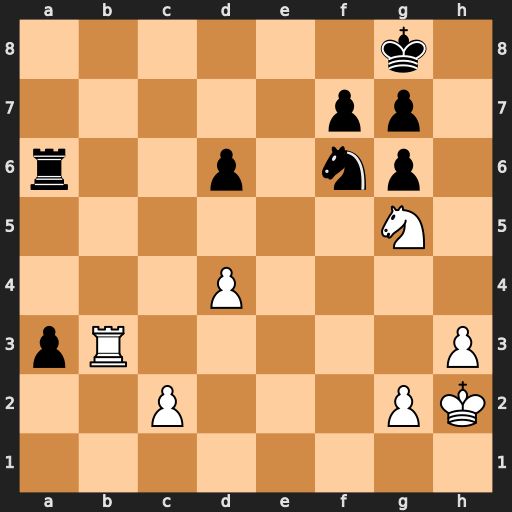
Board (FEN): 6k1/5pp1/r2p1np1/6N1/3P4/pR5P/2P3PK/8
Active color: w
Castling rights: -
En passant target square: -
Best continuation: Rb8+ Ne8 Rxe8#